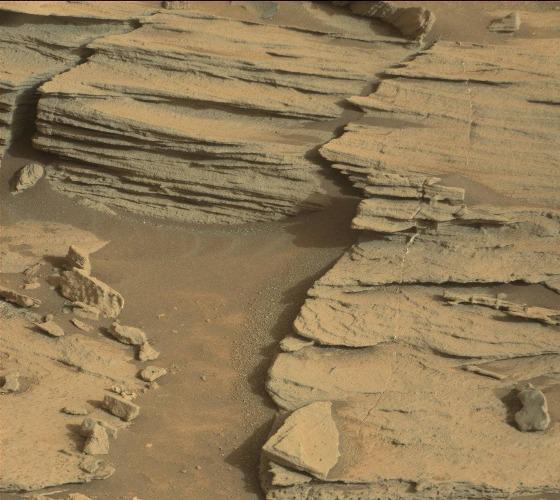
Terrain classes present: Bedrock, Gravel / Sand / Soil, Rock, Shadow